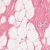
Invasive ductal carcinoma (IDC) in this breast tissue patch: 0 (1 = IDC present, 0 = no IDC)